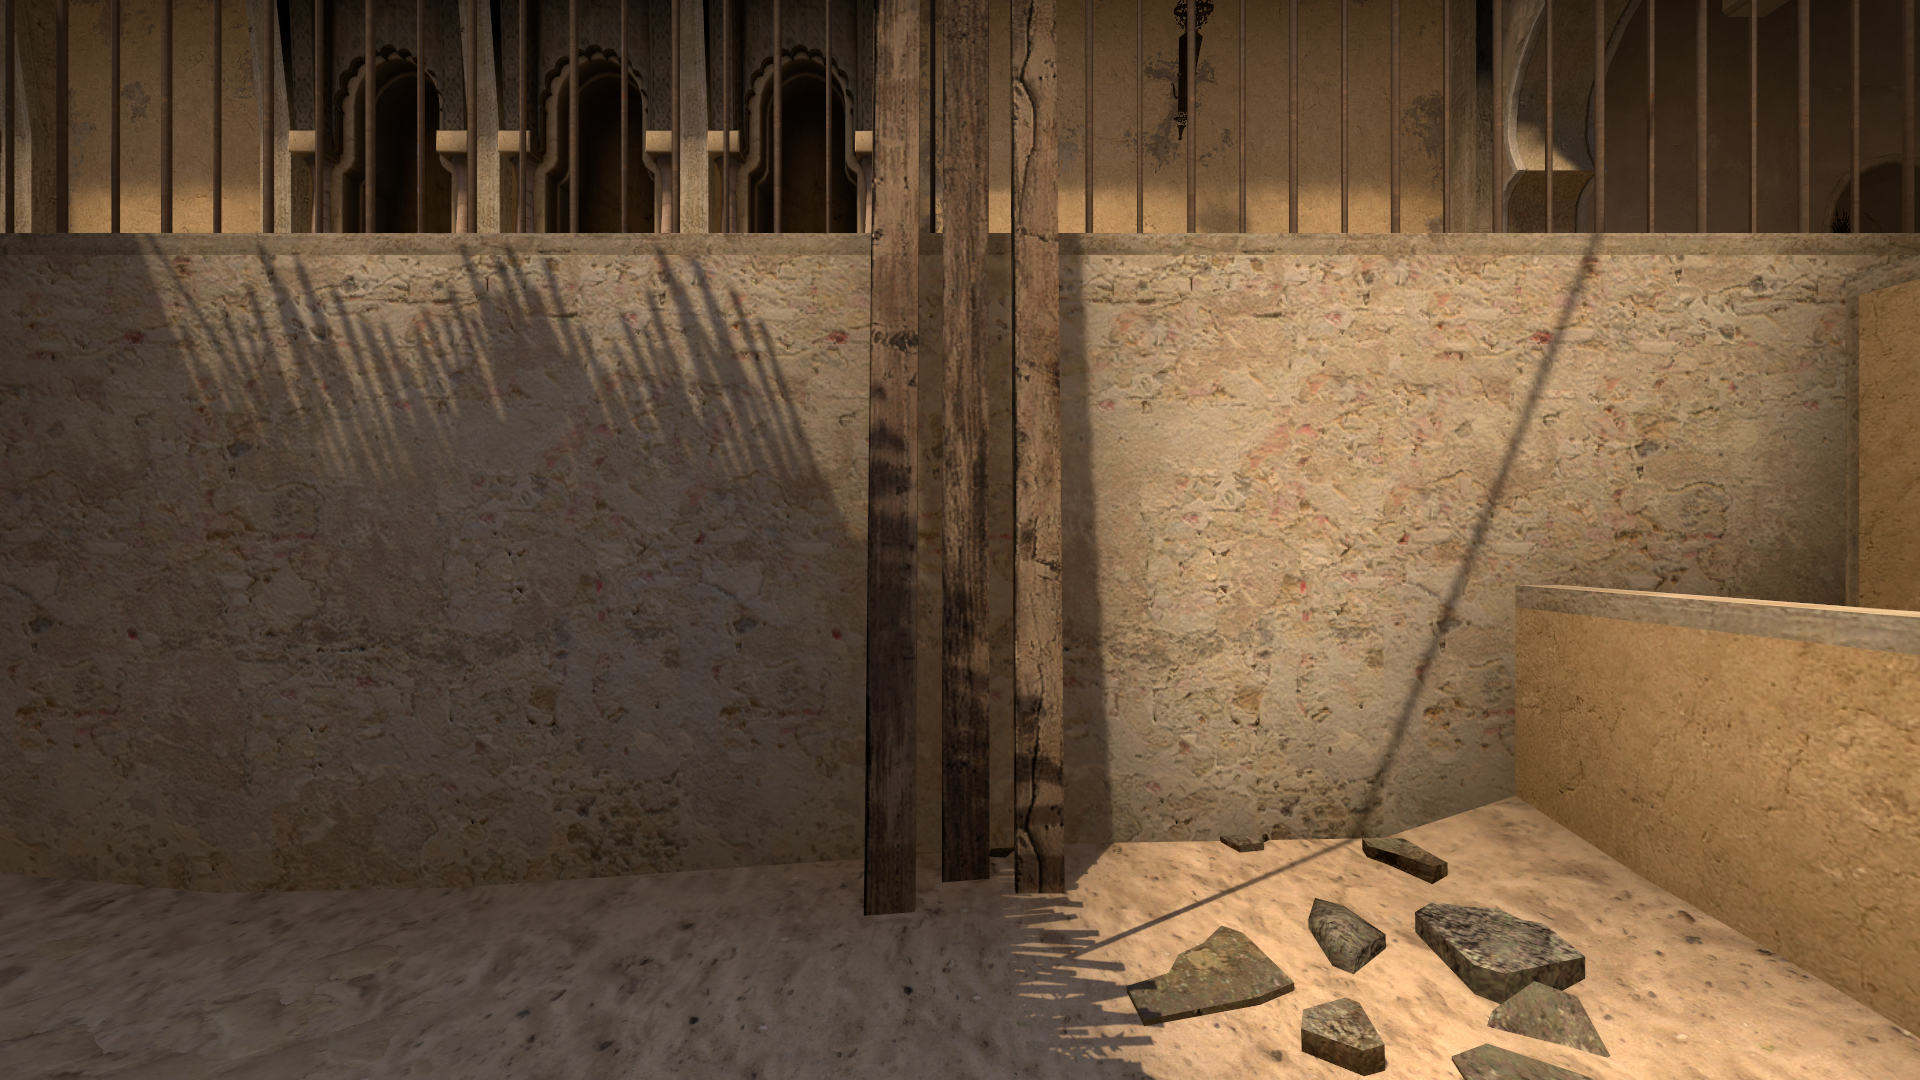
Map: de_mirage